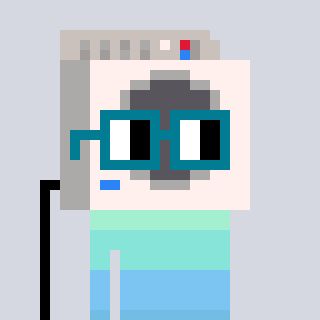
a pixel art character with square dark green glasses, a washing machine-shaped head and a teal-colored body on a cool background